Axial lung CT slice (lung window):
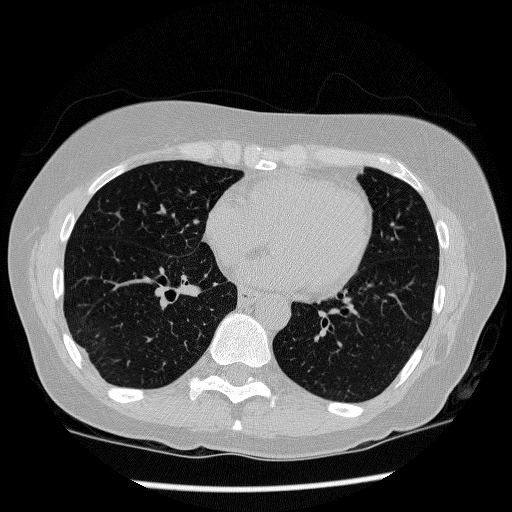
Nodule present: no